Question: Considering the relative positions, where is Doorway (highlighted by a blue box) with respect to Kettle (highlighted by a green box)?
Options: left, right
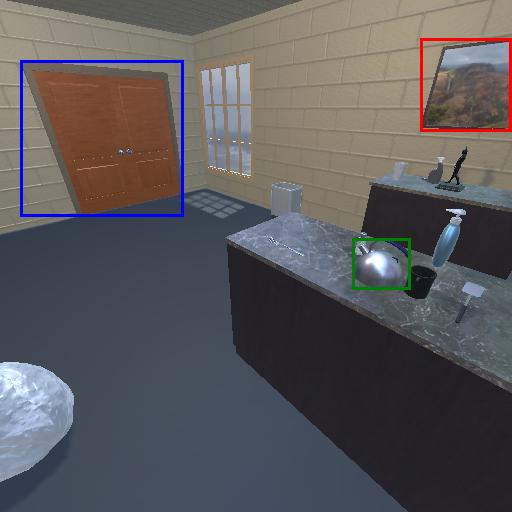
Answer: left